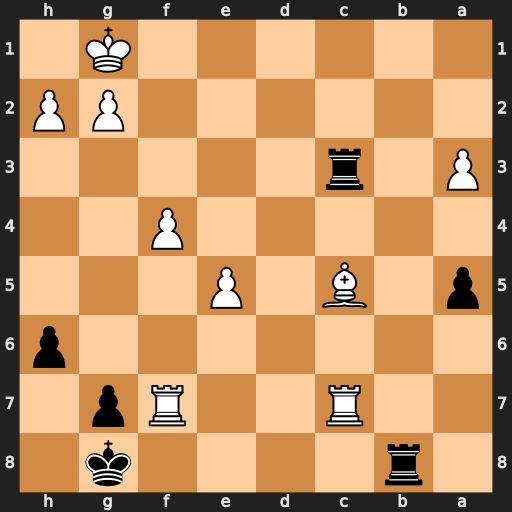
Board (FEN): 1r4k1/2R2Rp1/7p/p1B1P3/5P2/P1r5/6PP/6K1
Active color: b
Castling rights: -
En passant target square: -
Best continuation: Rb1+ Kf2 Rb2+ Ke1 Rc1#